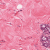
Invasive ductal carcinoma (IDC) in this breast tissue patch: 0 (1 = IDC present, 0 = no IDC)